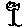
Label: tree